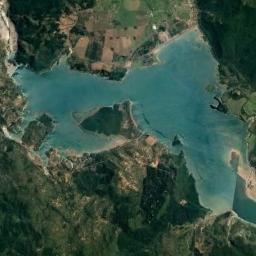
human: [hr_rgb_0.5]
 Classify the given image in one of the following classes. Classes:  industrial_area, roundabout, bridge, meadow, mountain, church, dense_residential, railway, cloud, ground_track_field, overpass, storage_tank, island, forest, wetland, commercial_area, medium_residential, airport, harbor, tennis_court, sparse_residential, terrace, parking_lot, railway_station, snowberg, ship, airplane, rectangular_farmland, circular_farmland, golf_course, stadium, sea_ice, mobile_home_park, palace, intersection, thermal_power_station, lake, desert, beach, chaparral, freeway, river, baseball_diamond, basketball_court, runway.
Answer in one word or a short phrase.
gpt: lake